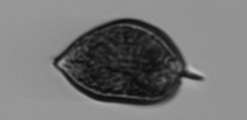
Label: Prorocentrum_micans